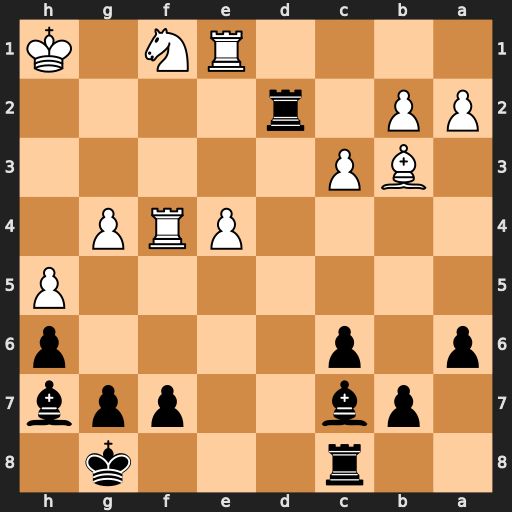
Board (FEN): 2r3k1/1pb2ppb/p1p4p/7P/4PRP1/1BP5/PP1r4/4RN1K
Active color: b
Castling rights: -
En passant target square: -
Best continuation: Bxf4 Nxd2 Bxd2